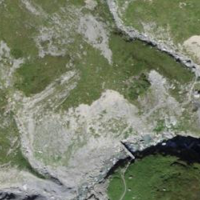
EUNIS habitat code: 23
Species observed at this site:
Colias croceus
Boloria titania
Parnassius apollo
Galium anisophyllon
Aricia artaxerxes
Cyaniris semiargus
Fabriciana niobe
Papilio machaon
Lysandra coridon
Agriades glandon
Issoria lathonia
Pieris mannii
Cupido minimus
Pyrrhocorax graculus
Pieris brassicae